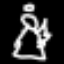
Label: angel